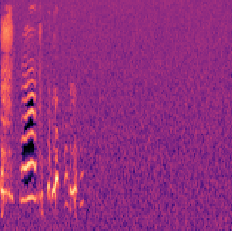
Sound class: Baby cry